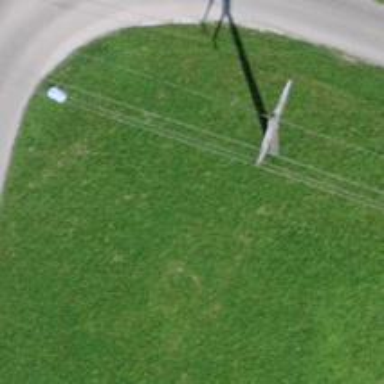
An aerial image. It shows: Concrete power pole.